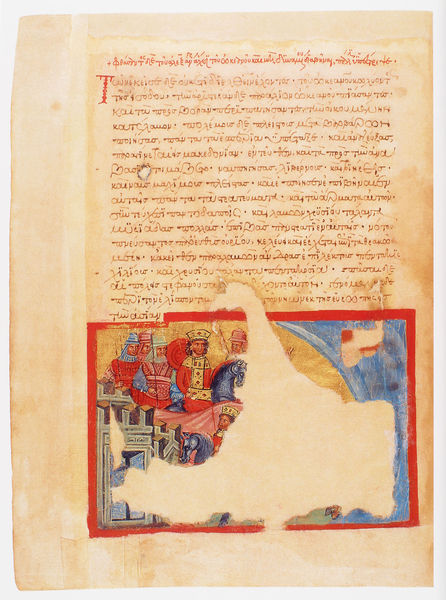
Titel: Der griechische Alexanderroman
Institution: Venedig, Hellenic Institute Codex Gr. 5
Schlagwörter: blau, himmel, mann, umhang, wasser, frauen, gelb, stadt, bunt, frau, grau, haar, männer, zeichnung, rot, malerei, bibel, rahmen, gold, mantel, krone, pferd, reiter, turm, schrift, papier, fahne, mauer, farbe, krieg, kaiser, könig, lanze, soldaten, zinnen, buch, burg, orientalisch, geld, festung, seite, text, soldat, herrscher, ritter, buchseite, fragment, pergament, wappen, kaputt, helme, arabisch, mittelalter, schriftstück, goldgrund, handschrift, testament, hebräisch, beschädigt, buchmalerei, majuskel, illumination, beschädig, lmauer